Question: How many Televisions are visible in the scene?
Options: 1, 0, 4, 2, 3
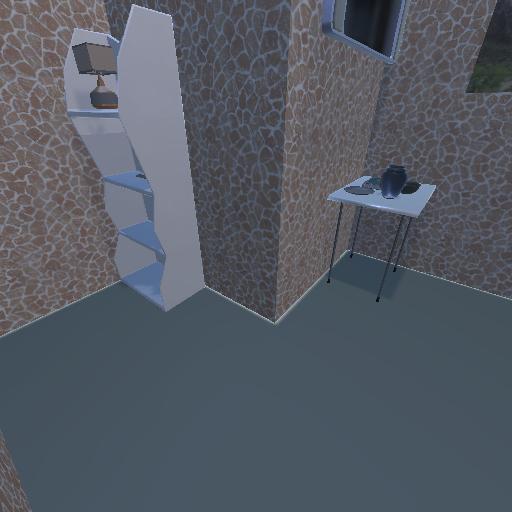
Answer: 1